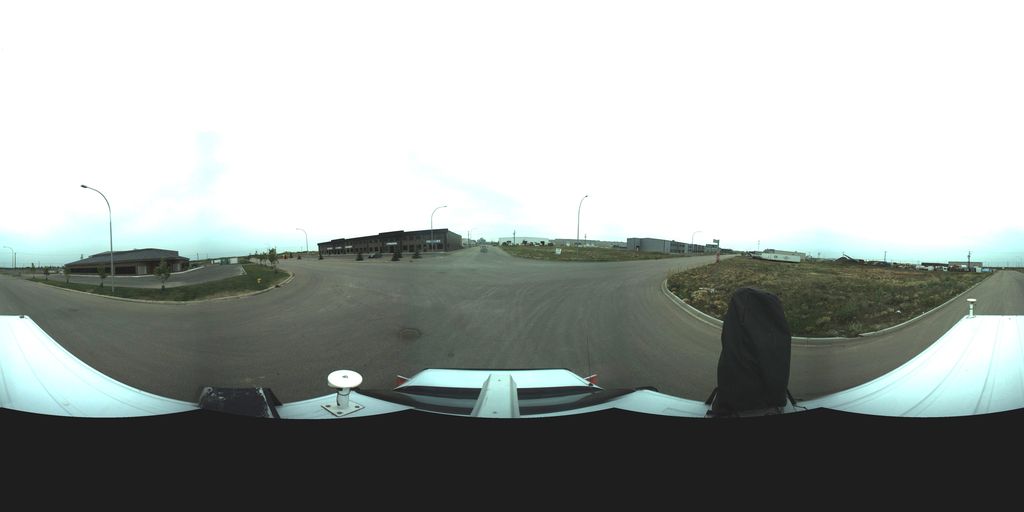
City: saskatoon